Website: slack
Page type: billing-address
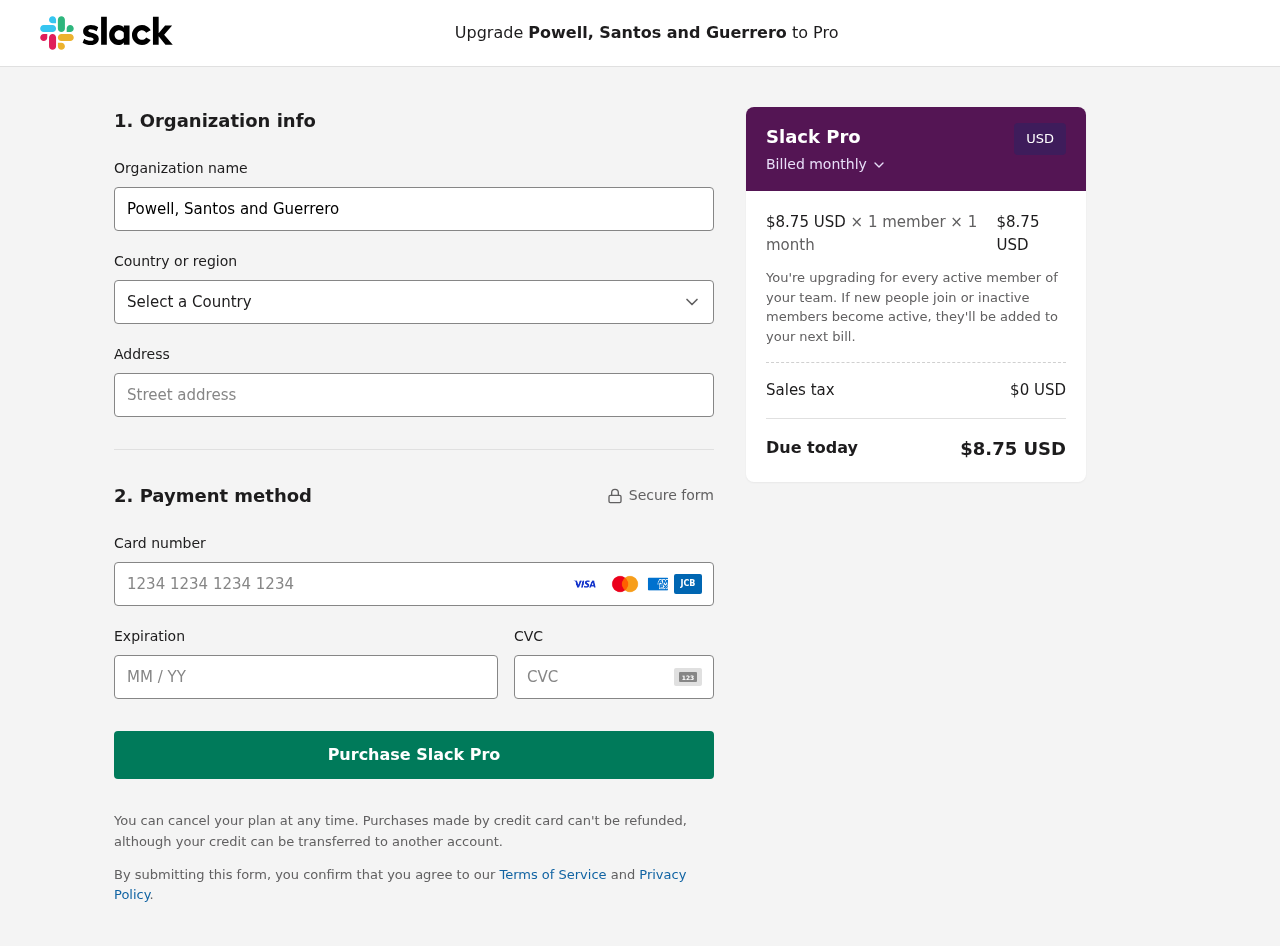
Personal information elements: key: PII_CARD_CVV
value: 4686
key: PII_CARD_EXPIRY
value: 08/28
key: PII_CARD_NUMBER
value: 3435 2956 9936 549
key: PII_COMPANY
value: Powell, Santos and Guerrero
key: PII_COUNTRY
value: United States
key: PII_STREET
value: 56755 Leon Hollow
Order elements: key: ORDER_PRICE_PER_MEMBER
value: $8.75 USD
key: ORDER_MEMBER_COUNT
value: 1
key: ORDER_MONTH_COUNT
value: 1
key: ORDER_SUBTOTAL
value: $8.75 USD
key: ORDER_TAX
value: $0
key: ORDER_TOTAL
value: $8.75 USD